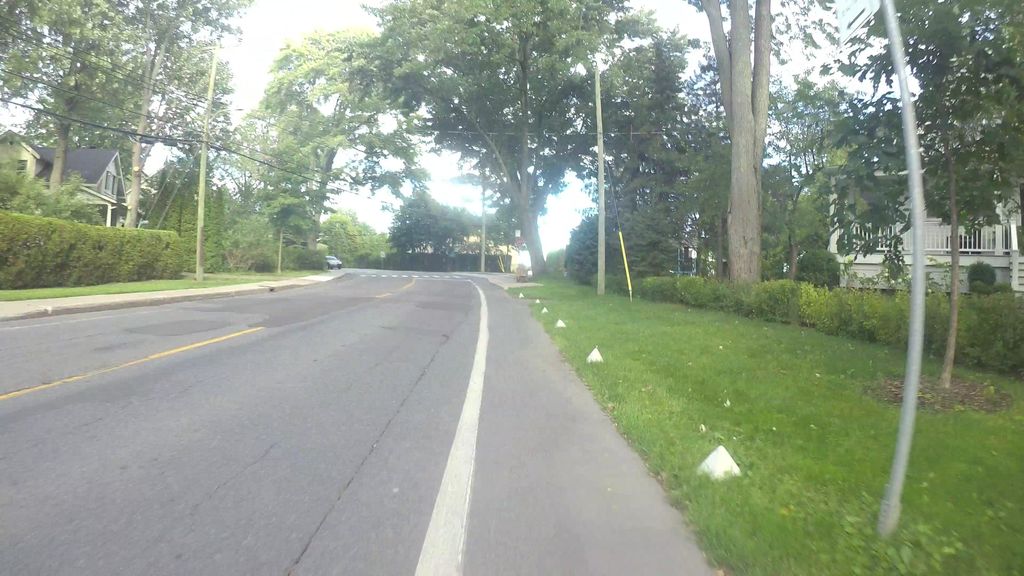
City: montreal